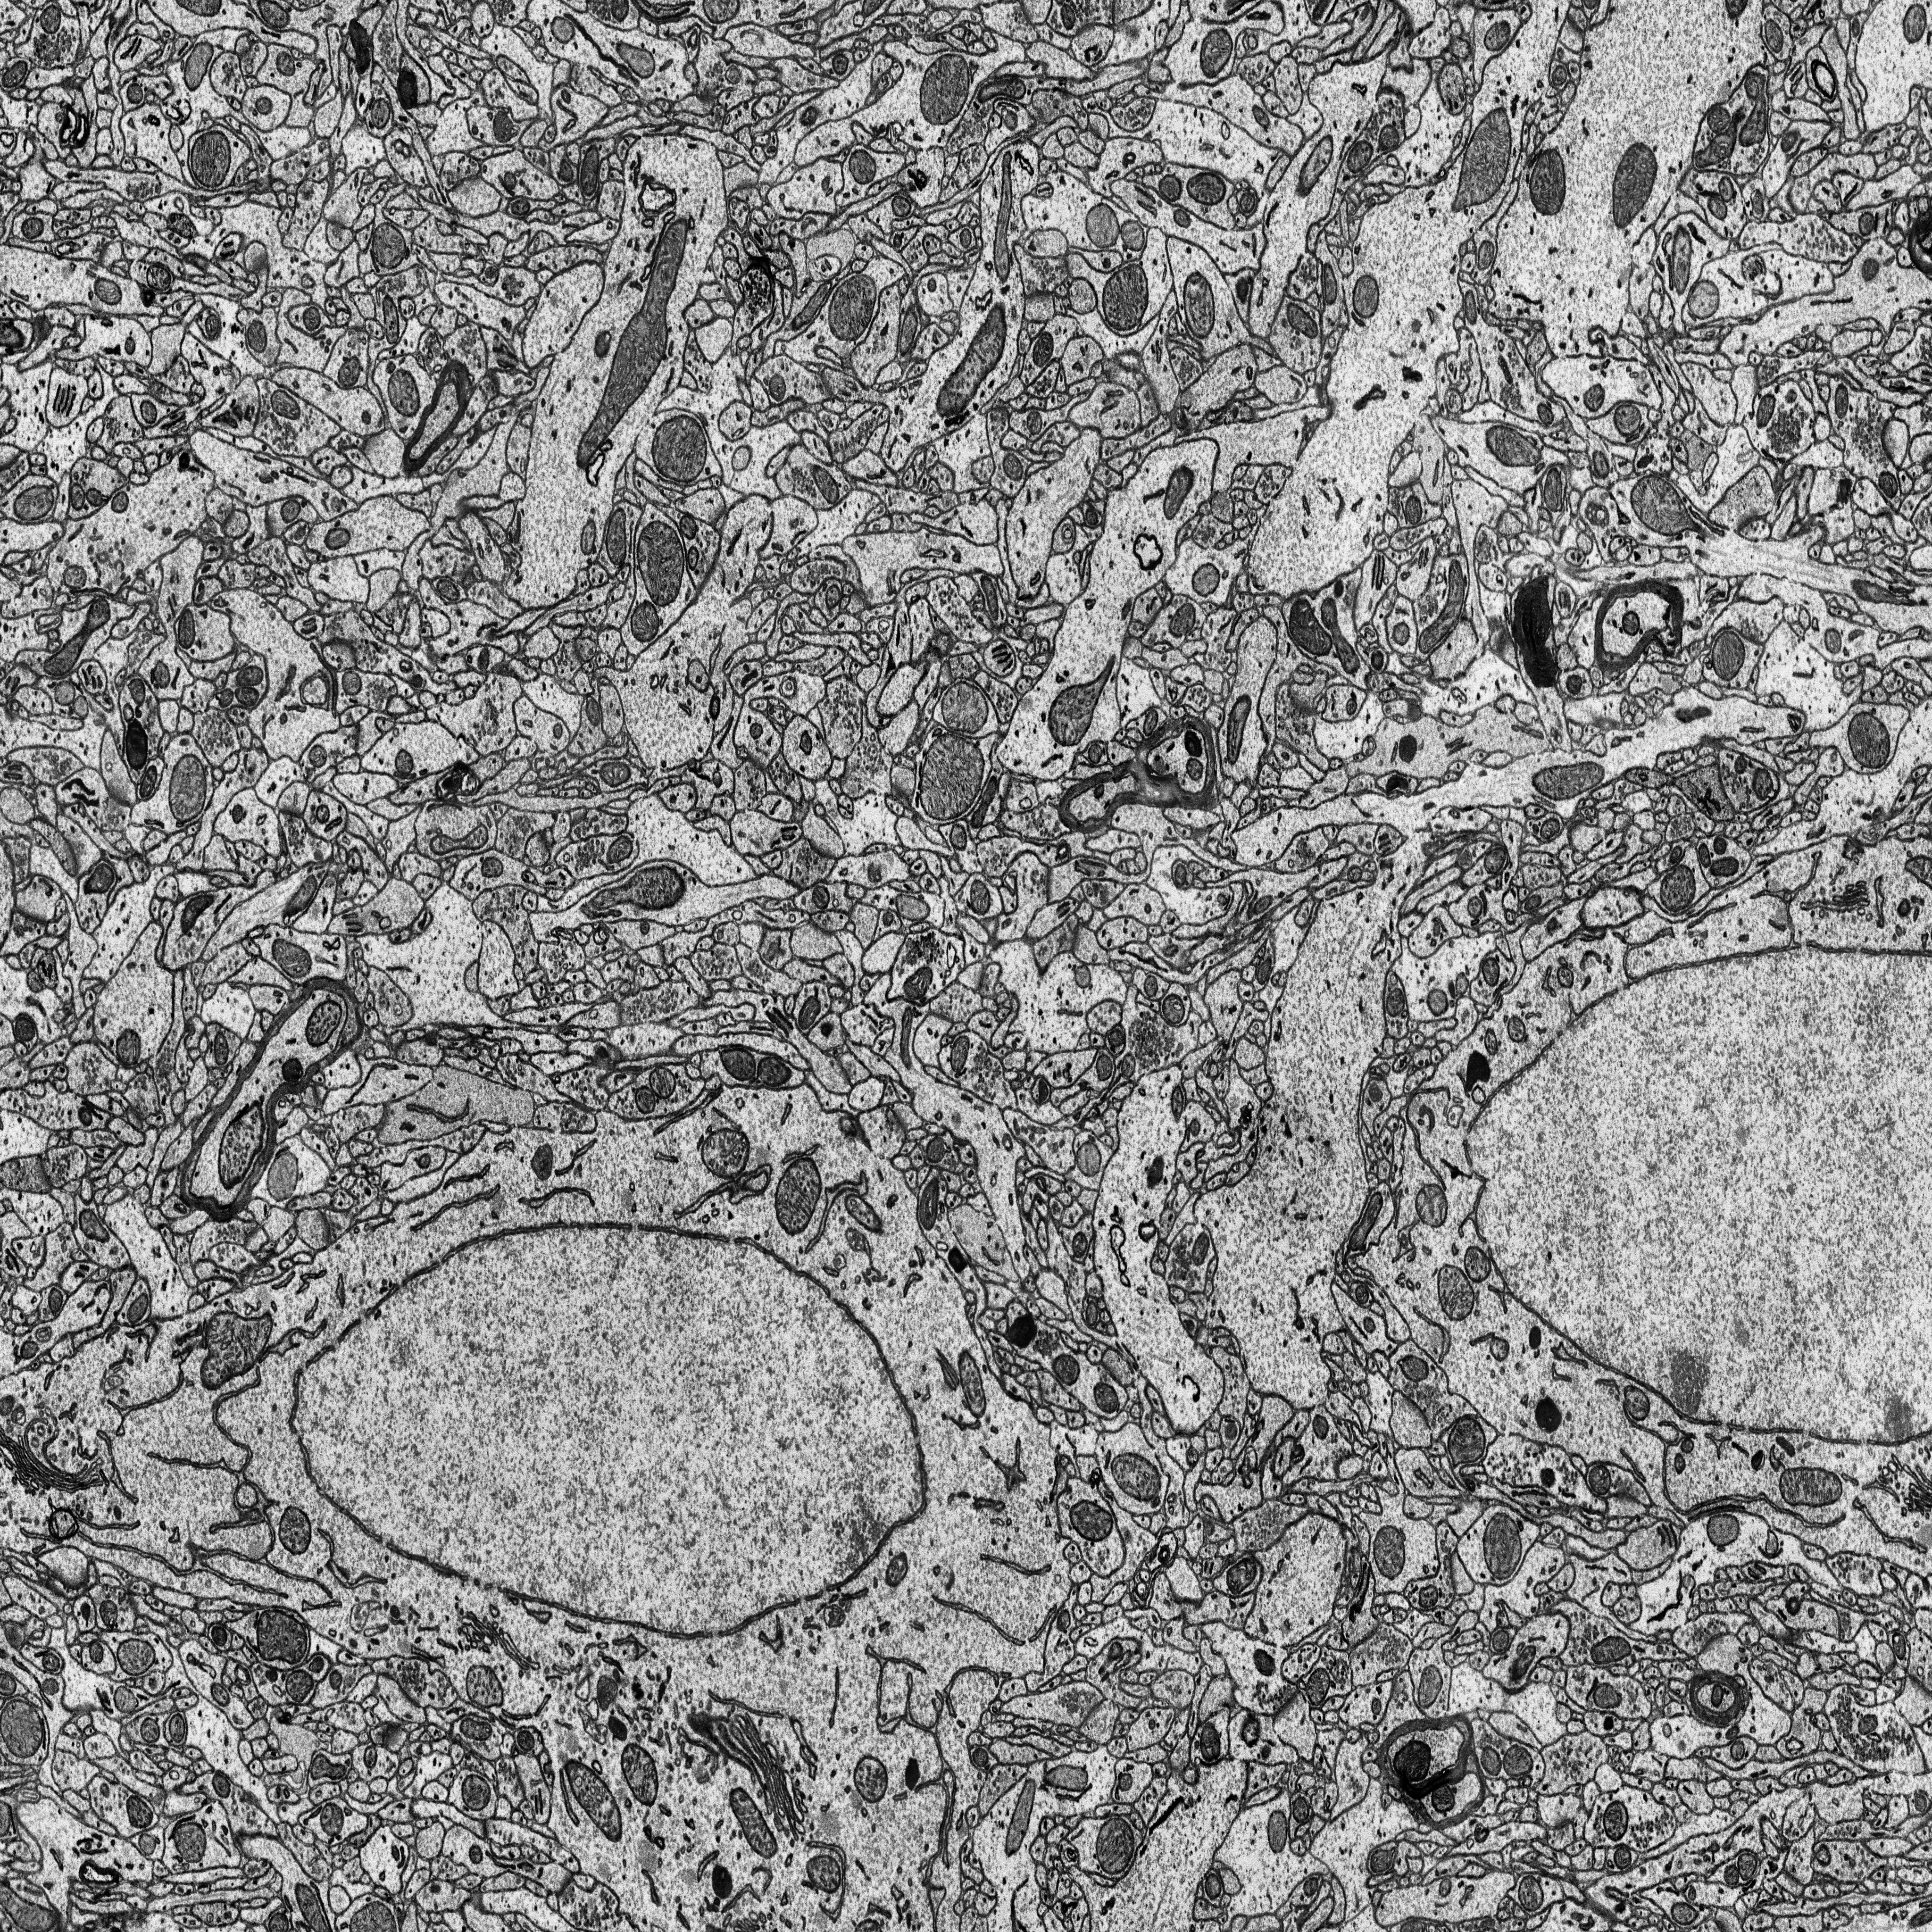
Electron microscopy slice of rat cortex tissue
Slice depth (z): 237
Mitochondria instances in slice: 380